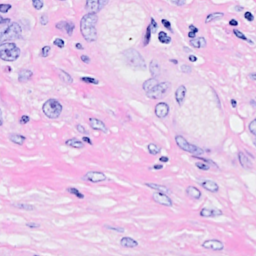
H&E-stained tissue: Breast